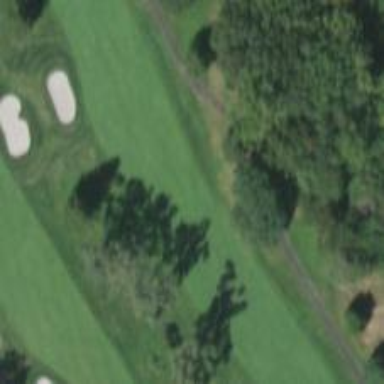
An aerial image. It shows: Golf hole.